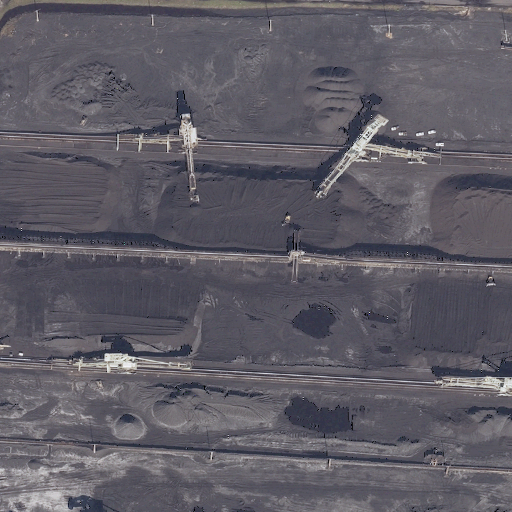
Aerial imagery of island in Alabama named McDuffie Island containing open development, medium intensity development, low intensity development, high intensity development, open water, and barren land